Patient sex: F
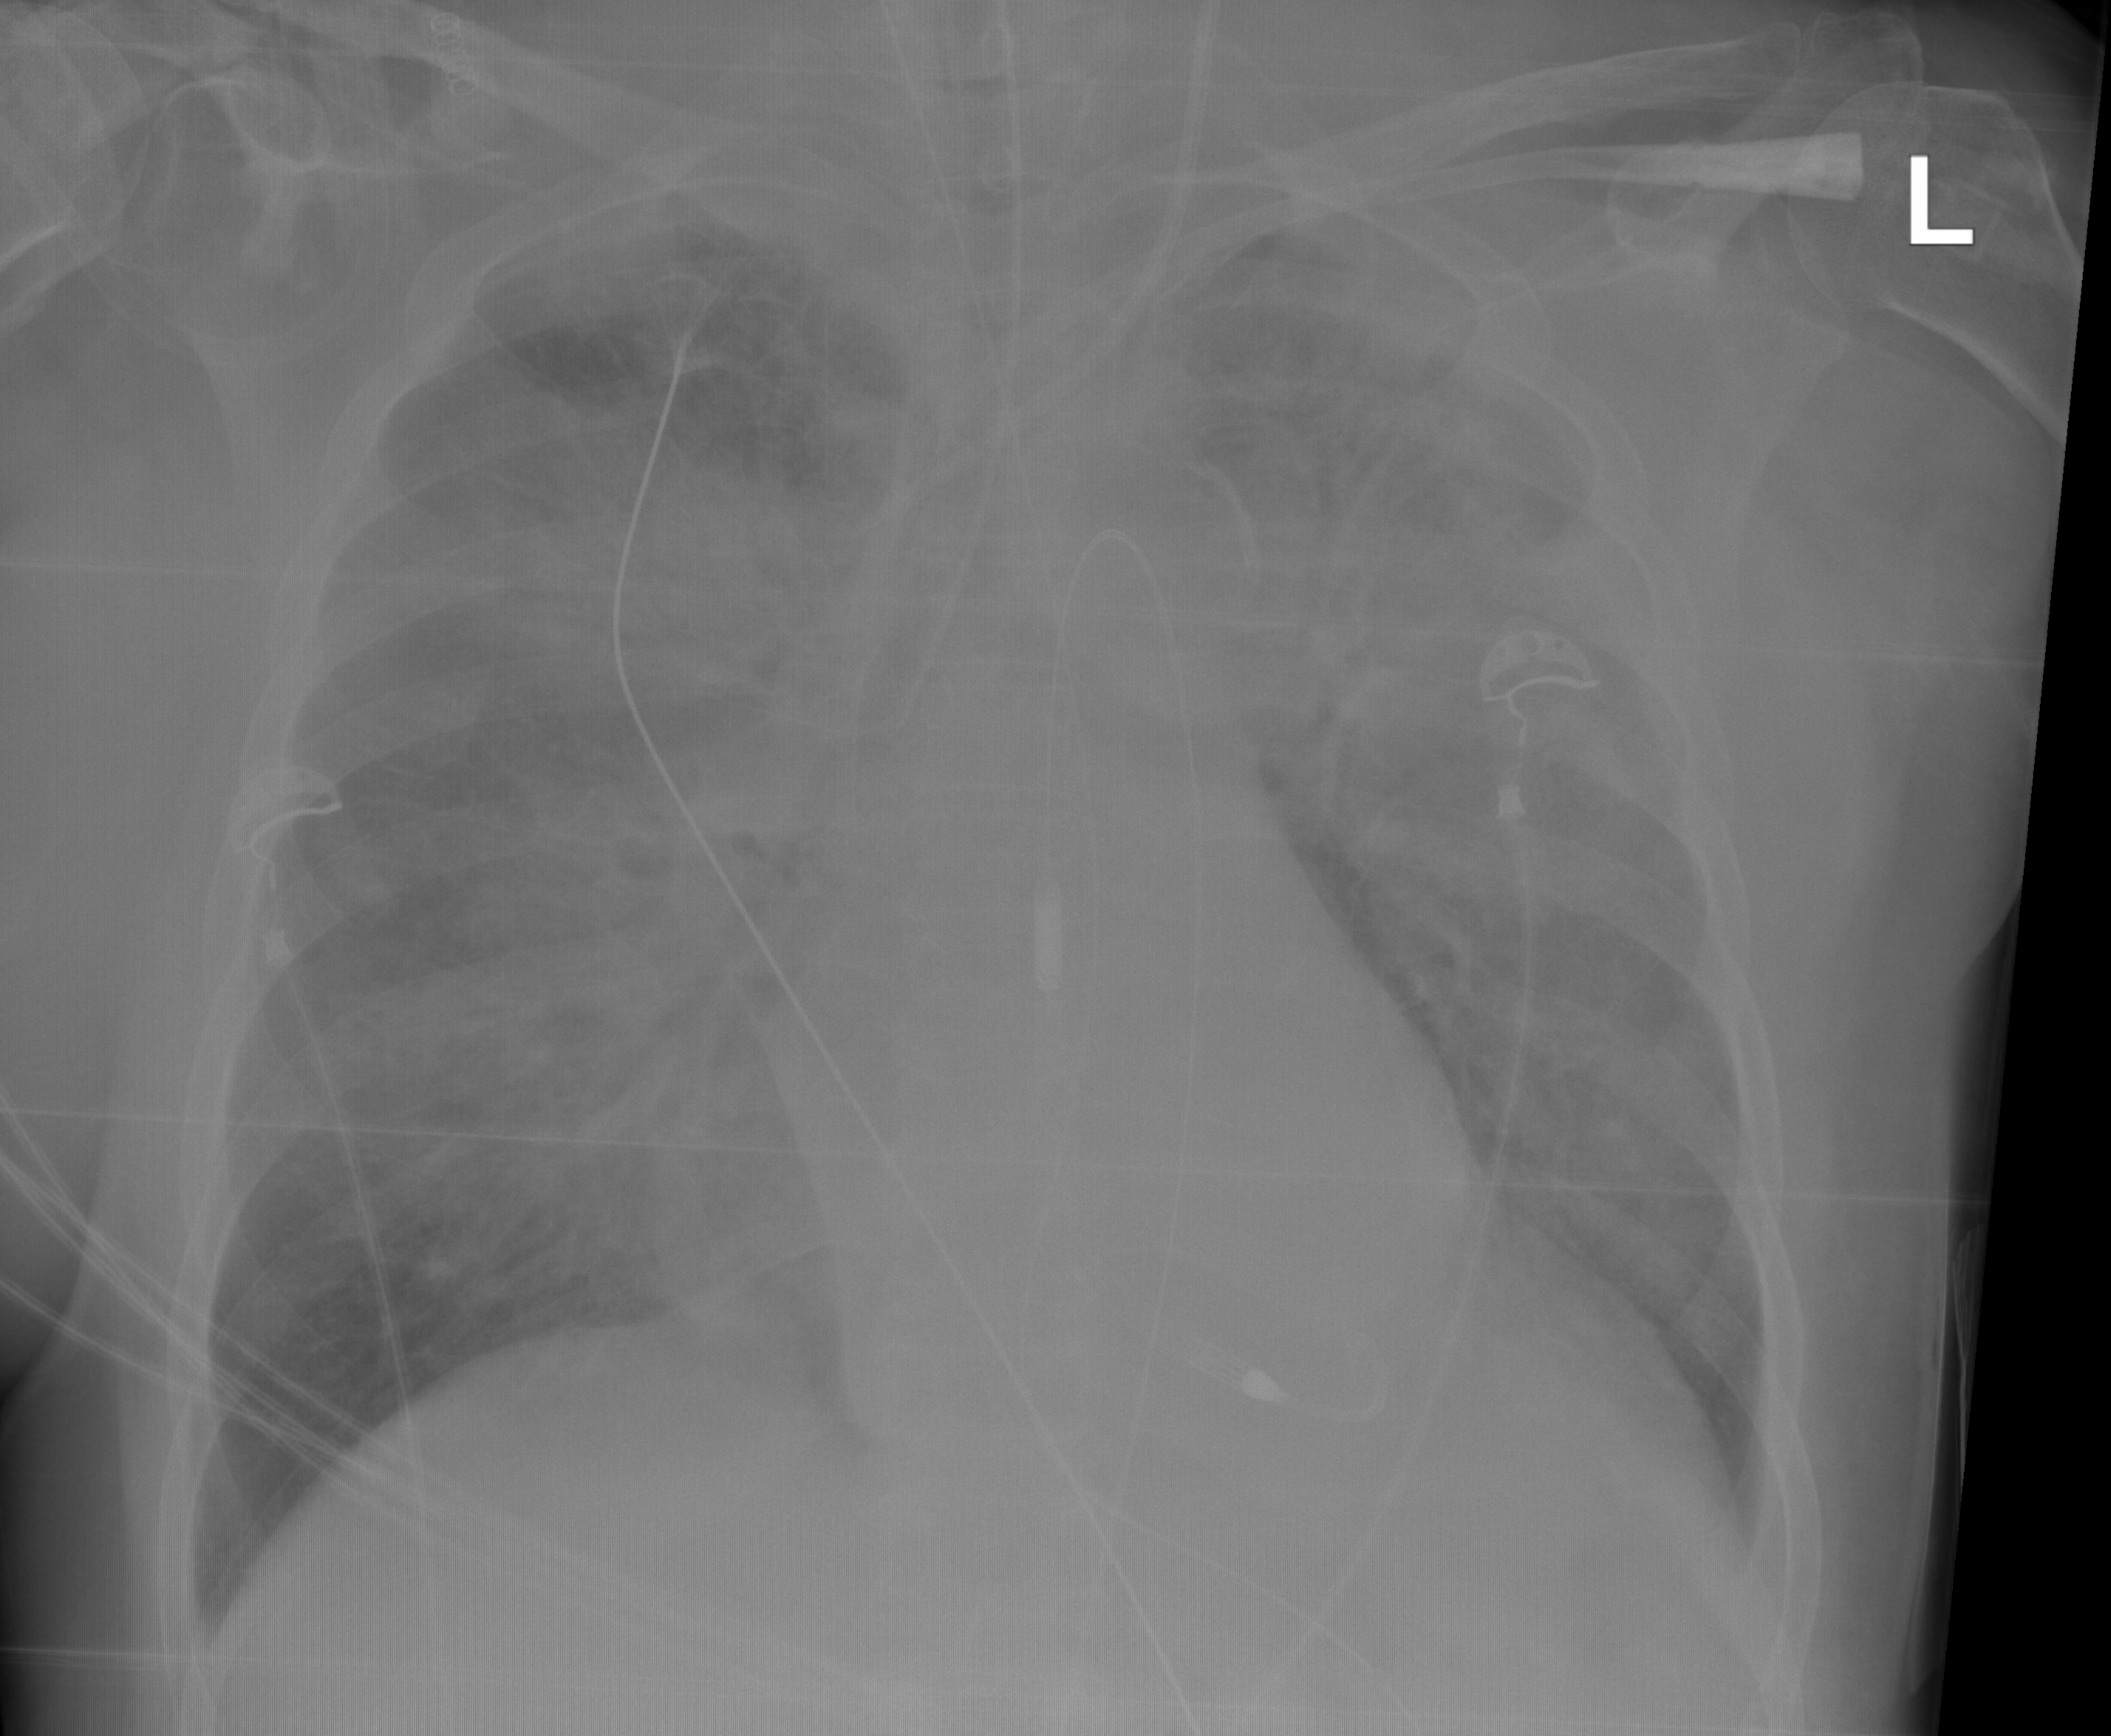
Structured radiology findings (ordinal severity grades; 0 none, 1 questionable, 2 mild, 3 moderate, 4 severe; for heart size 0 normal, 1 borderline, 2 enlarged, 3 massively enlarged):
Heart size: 0
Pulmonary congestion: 4
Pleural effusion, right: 0
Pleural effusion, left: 0
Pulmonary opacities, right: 4
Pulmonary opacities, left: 4
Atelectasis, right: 4
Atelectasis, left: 4